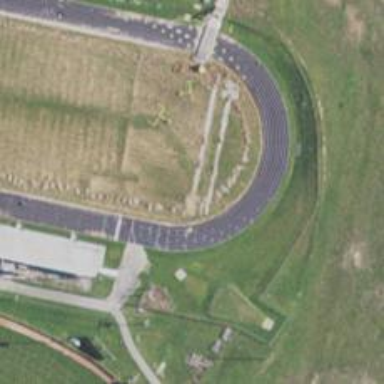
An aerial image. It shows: Athletics track located on leisure land.